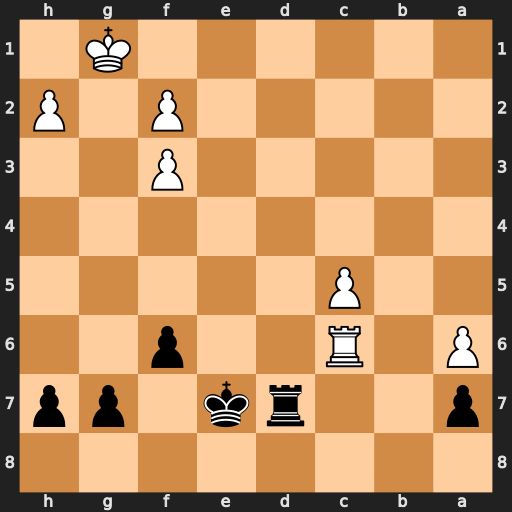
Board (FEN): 8/p2rk1pp/P1R2p2/2P5/8/5P2/5P1P/6K1
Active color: b
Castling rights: -
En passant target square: -
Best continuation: Rd1+ Kg2 Kd7 Rd6+ Rxd6